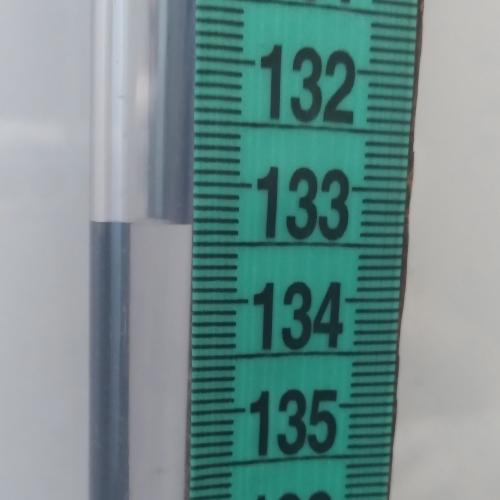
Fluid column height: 133.3 cm